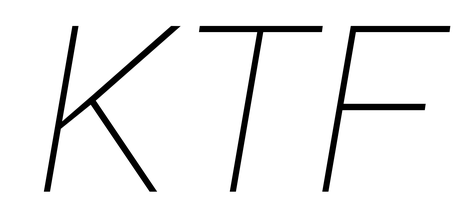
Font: Roboto-Italic_Thin_Italic